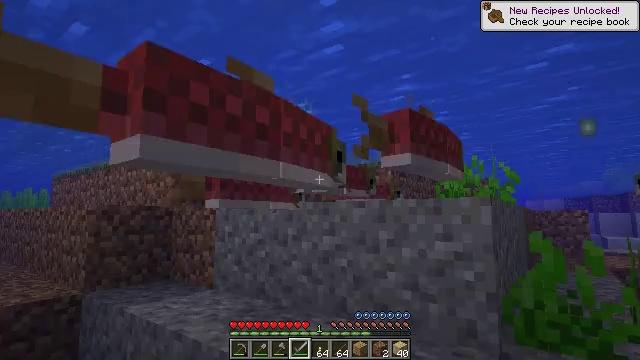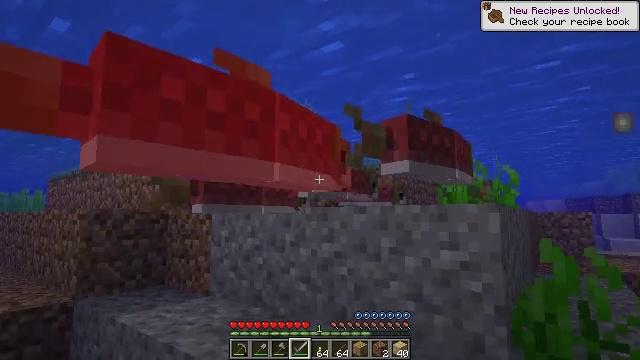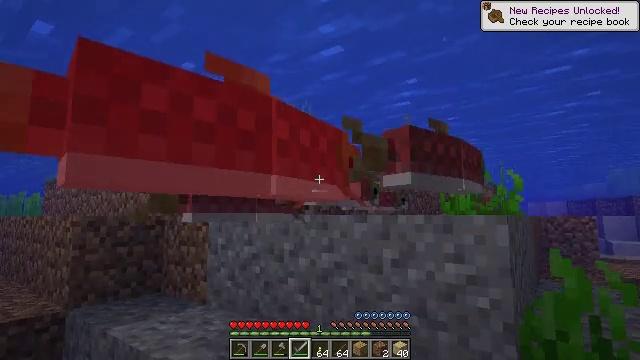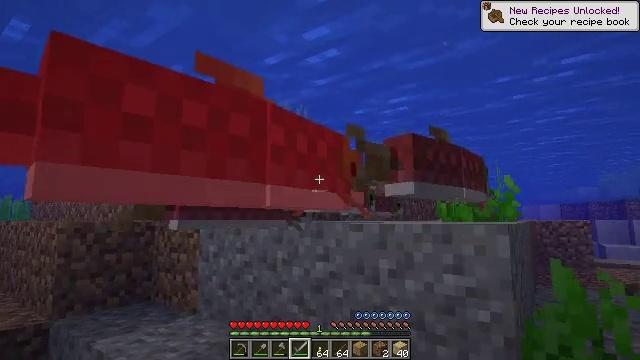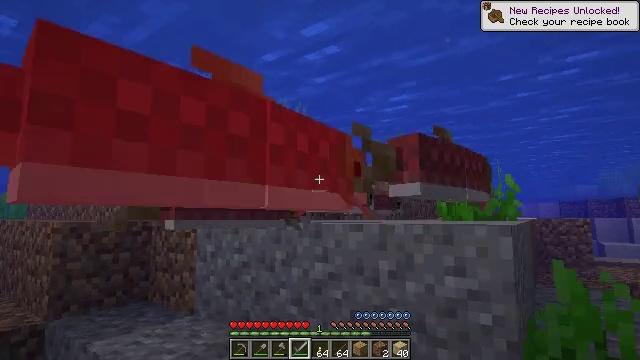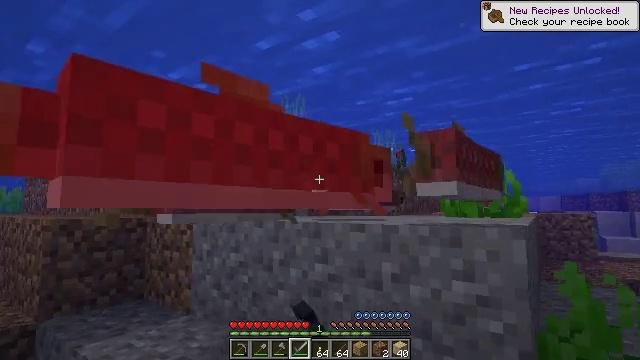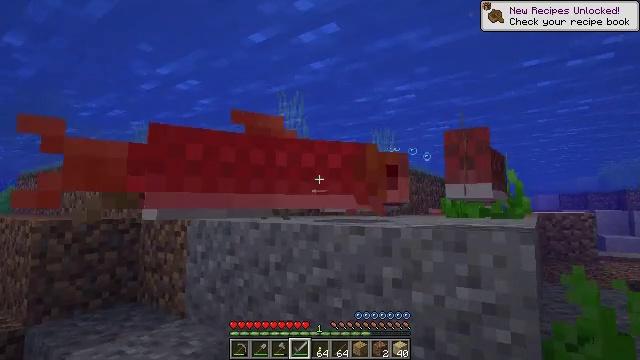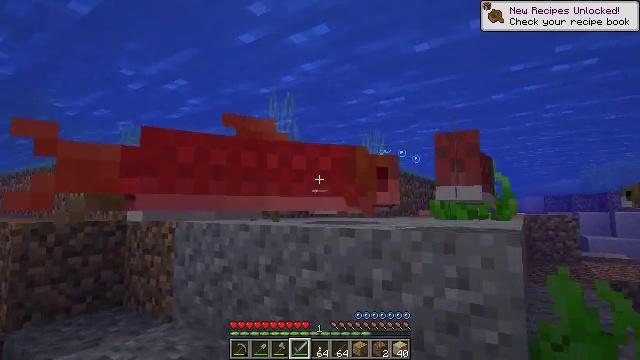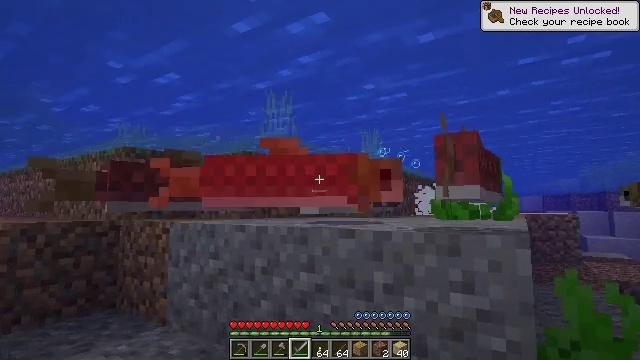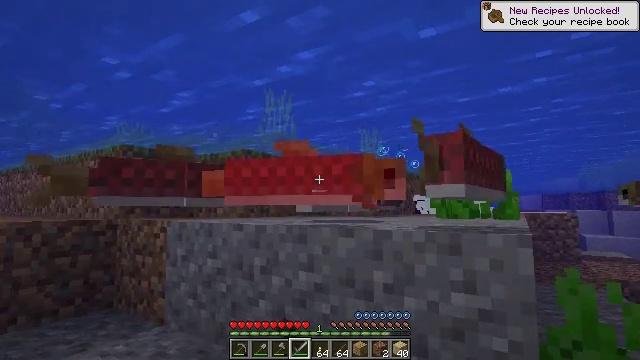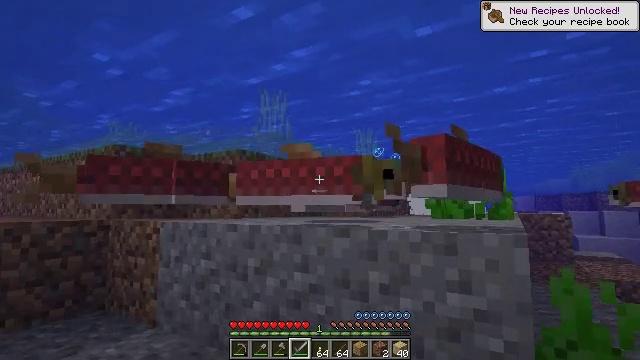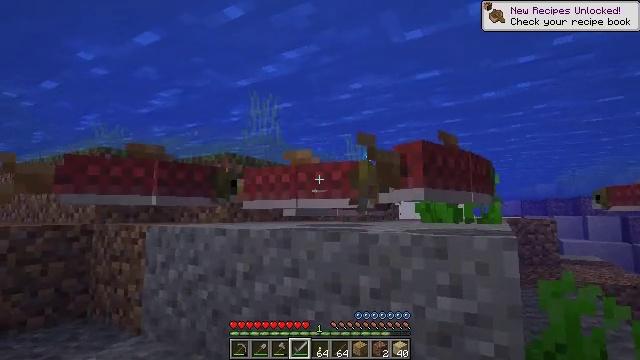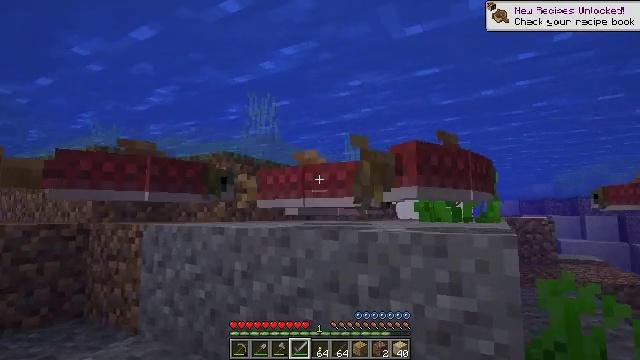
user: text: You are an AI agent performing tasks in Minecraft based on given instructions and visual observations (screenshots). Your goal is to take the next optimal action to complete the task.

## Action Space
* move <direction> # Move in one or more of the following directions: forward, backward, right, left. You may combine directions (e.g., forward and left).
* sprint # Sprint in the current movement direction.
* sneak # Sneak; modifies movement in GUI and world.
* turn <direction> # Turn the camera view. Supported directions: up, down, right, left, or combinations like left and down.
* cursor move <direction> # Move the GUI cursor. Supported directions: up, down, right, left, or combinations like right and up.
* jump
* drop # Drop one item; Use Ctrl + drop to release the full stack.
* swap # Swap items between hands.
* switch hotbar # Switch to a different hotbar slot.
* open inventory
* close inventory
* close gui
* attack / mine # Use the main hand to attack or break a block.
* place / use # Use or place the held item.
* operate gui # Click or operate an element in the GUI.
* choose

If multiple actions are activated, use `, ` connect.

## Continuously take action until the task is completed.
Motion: motion action
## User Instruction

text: Hunt a salmon.
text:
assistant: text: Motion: move forward, attack / mine, jump
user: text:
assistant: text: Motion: move forward, attack / mine, jump
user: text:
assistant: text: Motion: move forward
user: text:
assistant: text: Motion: move forward, attack / mine
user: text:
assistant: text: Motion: turn down, attack / mine
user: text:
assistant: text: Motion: attack / mine
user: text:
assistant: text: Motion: turn right
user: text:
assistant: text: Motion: attack / mine
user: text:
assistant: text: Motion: attack / mine
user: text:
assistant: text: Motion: attack / mine
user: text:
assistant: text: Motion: turn right
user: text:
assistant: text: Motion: attack / mine
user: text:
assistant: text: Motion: attack / mine